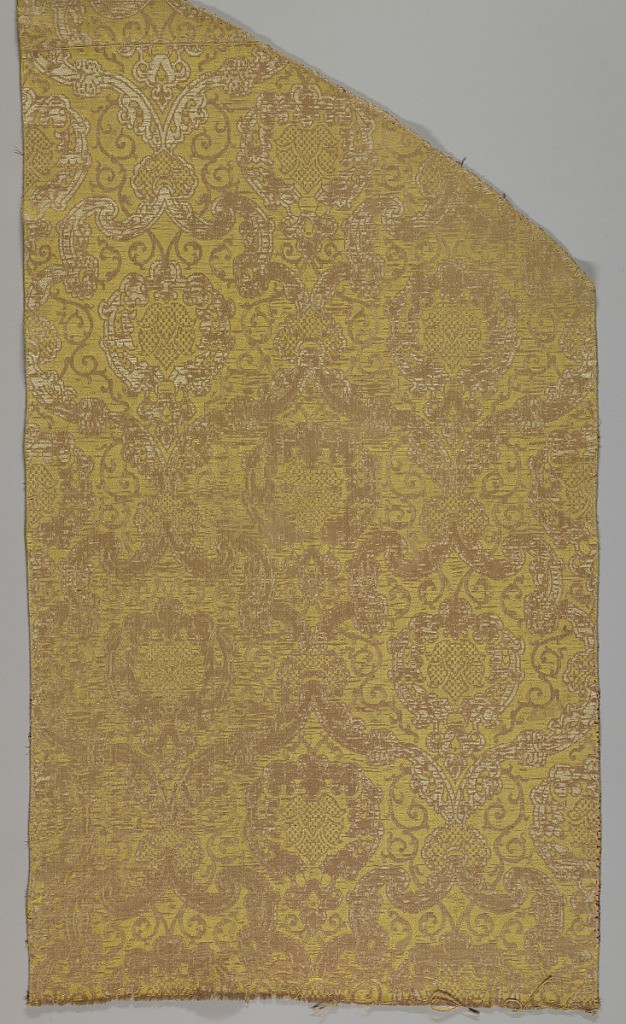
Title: Fragment from a cope
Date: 17th century
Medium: silk, linen Technique: woven
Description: Panel of brocatelle in rose, yellow and white.